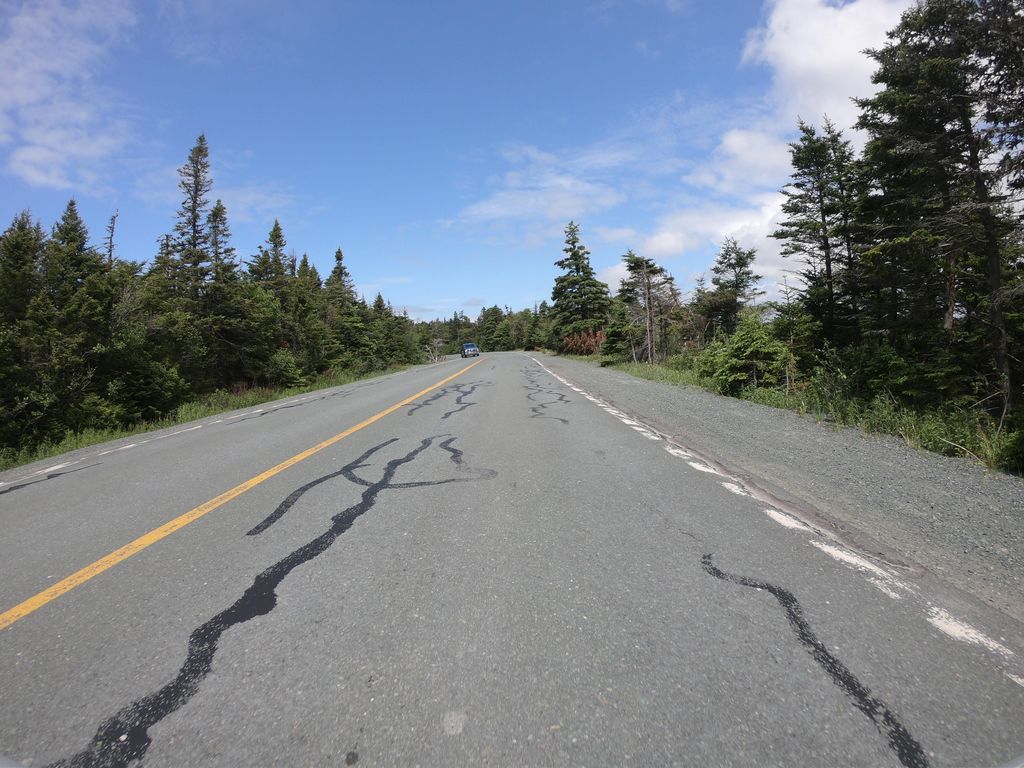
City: st_johns